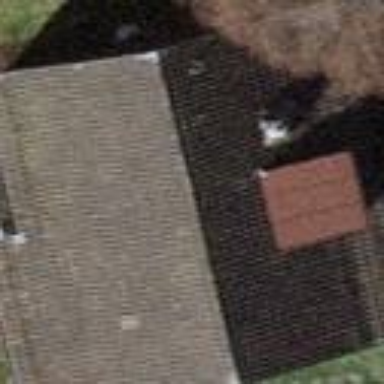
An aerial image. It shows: Pitched roof building.